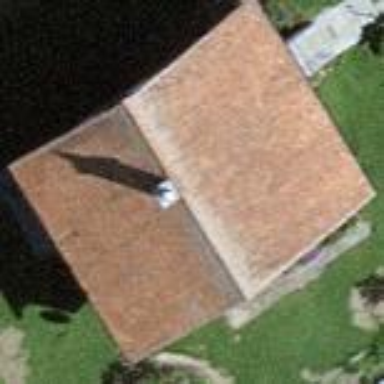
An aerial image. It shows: Farm building.